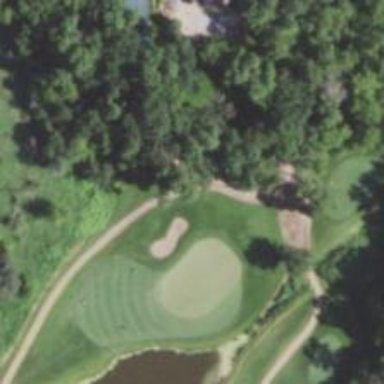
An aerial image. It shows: Path for both roads and golfers.